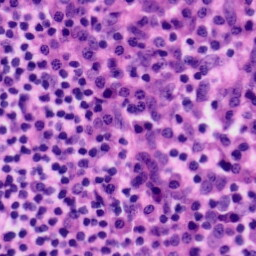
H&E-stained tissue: Tonsil